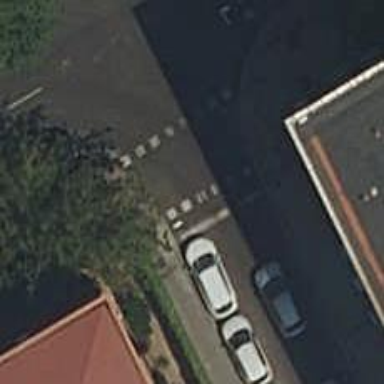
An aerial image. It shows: Crossing with zebra markings controlled by traffic signals.